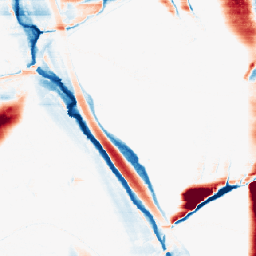
Category: morphological
Decomposition family: morphological_rect
Decomposition parameters: operation: average
width: 50
height: 3
Upsampling method: area
Upsampling parameters: scale: 4
Upsampling scale: 4